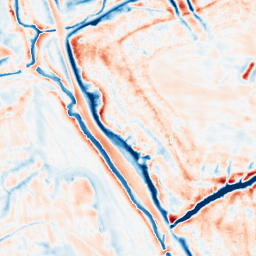
Category: edge_preserving
Decomposition family: bilateral
Decomposition parameters: d: 21
sigma_color: 50
sigma_space: 75
Upsampling method: cubic_mitchell
Upsampling parameters: scale: 8
Upsampling scale: 8